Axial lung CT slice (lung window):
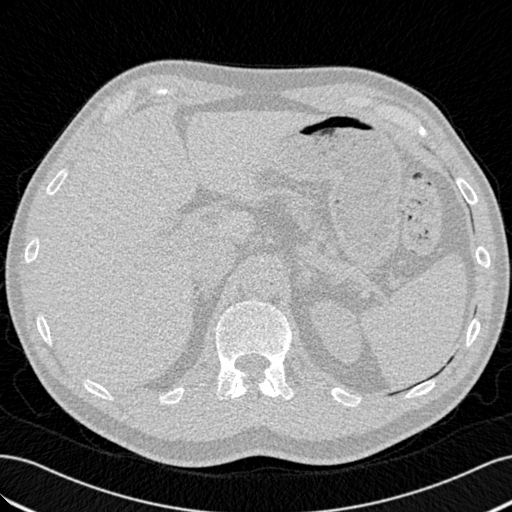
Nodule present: no